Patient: sex M, age 45
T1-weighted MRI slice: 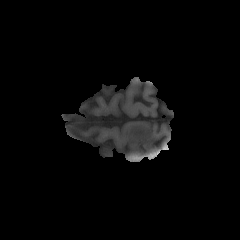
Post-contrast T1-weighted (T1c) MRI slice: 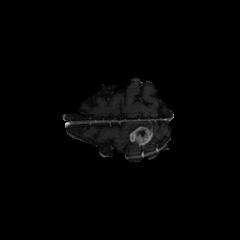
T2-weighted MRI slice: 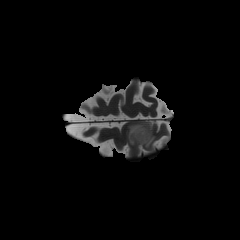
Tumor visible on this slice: yes
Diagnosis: Glioblastoma, IDH-wildtype
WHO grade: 4